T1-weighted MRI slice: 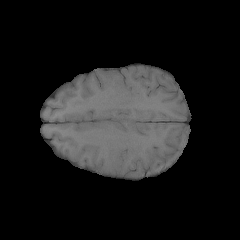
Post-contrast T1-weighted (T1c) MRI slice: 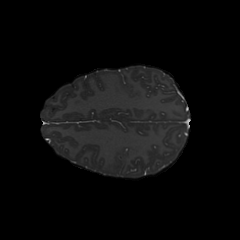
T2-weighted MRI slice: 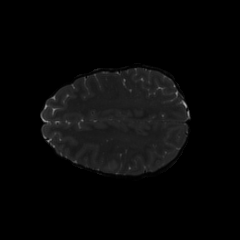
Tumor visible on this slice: no